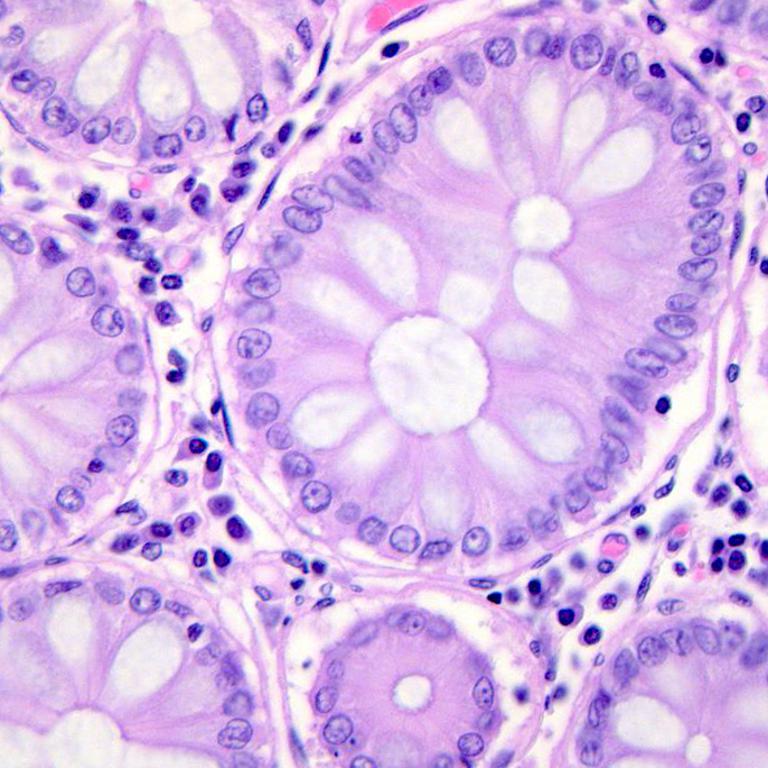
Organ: colon
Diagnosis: benign